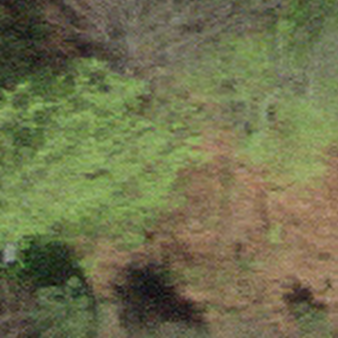
Label: other